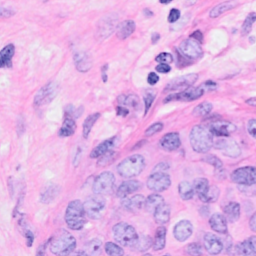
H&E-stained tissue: Breast